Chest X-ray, AP view. Patient: 25 years old, sex F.
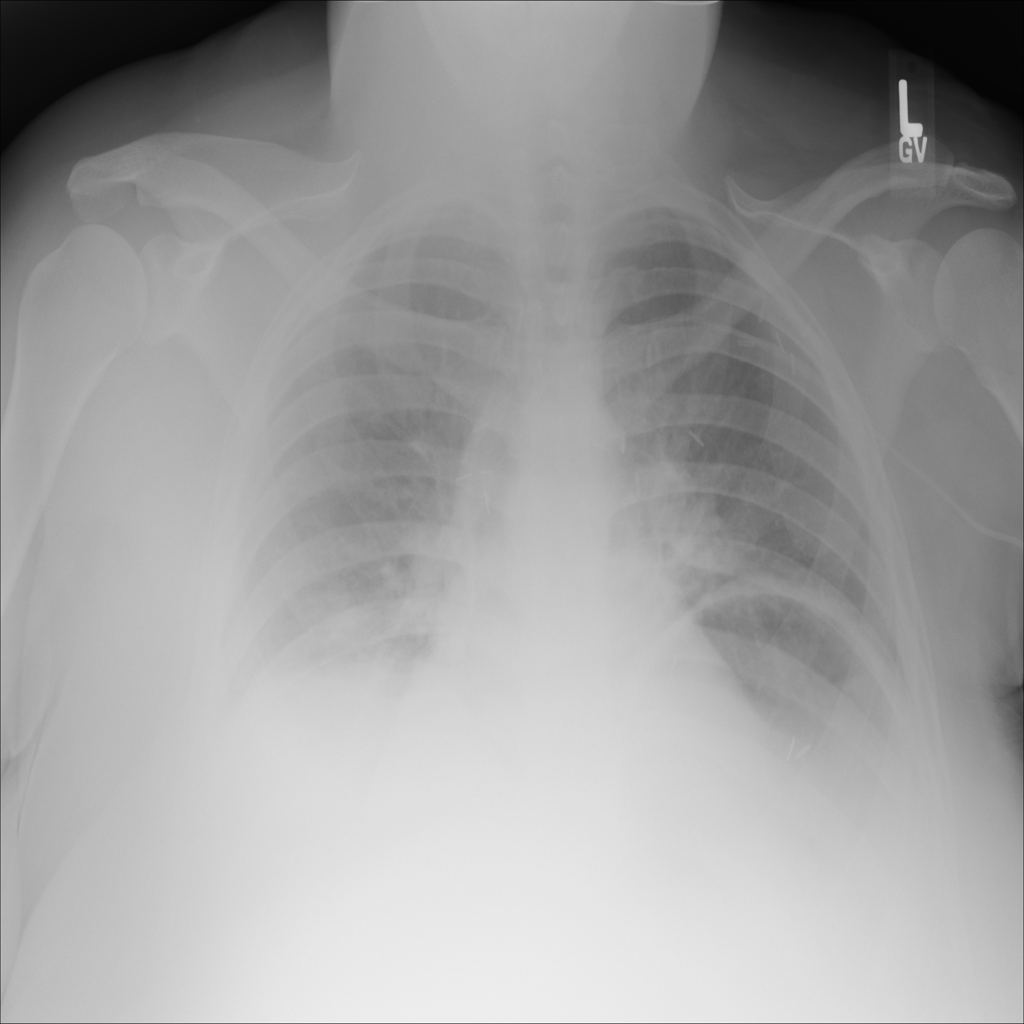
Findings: Atelectasis